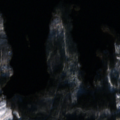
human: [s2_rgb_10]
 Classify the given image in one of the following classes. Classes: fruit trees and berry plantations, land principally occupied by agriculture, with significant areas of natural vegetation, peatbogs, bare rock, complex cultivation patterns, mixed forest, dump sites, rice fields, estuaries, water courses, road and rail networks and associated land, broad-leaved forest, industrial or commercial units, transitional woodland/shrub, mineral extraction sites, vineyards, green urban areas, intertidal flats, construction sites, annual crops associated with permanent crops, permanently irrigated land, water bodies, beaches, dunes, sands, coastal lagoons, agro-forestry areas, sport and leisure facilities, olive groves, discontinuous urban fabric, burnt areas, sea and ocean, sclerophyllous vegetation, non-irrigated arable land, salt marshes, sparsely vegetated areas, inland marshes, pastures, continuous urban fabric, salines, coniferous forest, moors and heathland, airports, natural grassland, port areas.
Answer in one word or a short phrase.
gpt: mixed forest, water bodies